Aerial crown-view tile of a tropical tree (Barro Colorado Island, Panama), acquired 20241014:
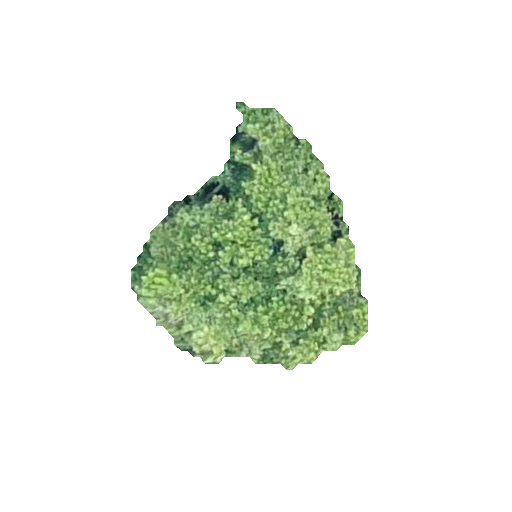
Species: Anacardium excelsum
GBIF accepted scientific name: Anacardium excelsum
Crown area: 61.651 m²